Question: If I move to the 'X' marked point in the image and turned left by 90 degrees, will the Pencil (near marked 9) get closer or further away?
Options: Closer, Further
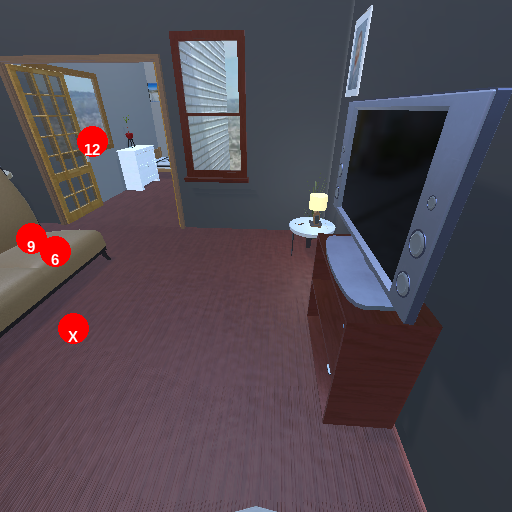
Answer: Closer